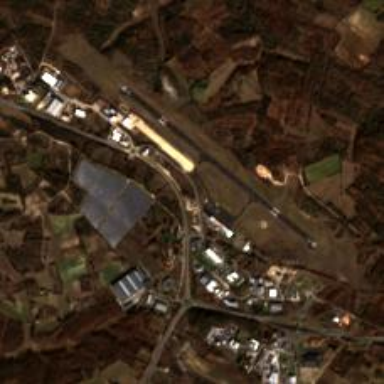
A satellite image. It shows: Airtanker base located at the airport.